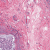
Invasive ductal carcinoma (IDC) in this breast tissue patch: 1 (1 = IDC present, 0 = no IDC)